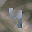
Label: 4